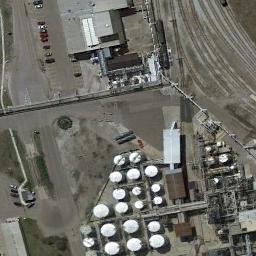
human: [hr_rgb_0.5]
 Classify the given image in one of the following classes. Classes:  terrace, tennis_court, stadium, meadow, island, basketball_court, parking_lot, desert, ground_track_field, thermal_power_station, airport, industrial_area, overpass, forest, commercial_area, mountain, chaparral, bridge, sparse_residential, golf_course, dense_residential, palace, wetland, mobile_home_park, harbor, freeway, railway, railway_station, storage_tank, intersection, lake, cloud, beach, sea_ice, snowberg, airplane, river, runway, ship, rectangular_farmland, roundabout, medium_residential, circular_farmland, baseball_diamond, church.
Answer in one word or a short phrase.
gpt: storage_tank